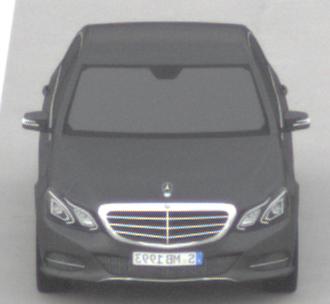
Make: Mercedes-Benz
Model: E 200
Detailed model: E-Class (212) Limousine
Model produced from: 2013/04
Model produced until: 2015/10
Doors: 4
Color: gray
Road condition: dry road
Daytime: morning or afternoon
Contrast: low contrast